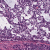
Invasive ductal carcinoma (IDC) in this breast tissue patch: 1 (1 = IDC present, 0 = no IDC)